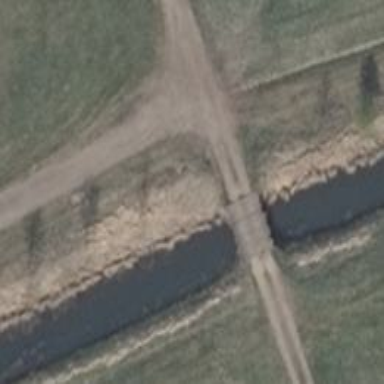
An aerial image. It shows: Track road with grade3 tracktype. The road has bridge.